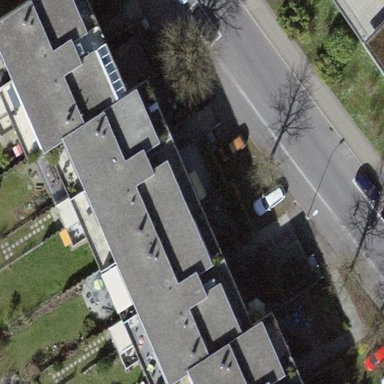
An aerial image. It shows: Residential building.